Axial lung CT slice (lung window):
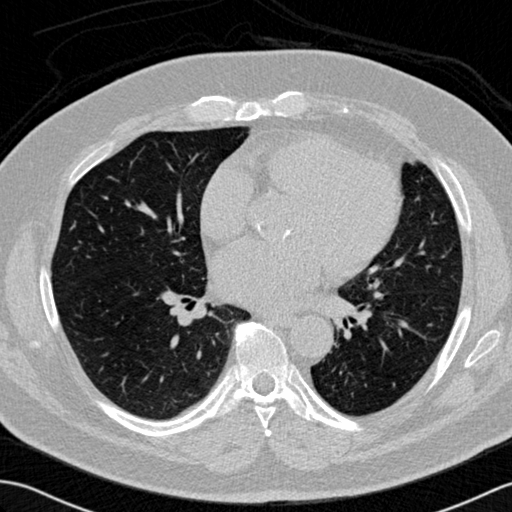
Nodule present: no